Field crop: tomato
Growth stage: 1
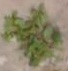
Species: portulaca